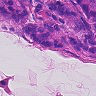
Metastatic tissue present: yes